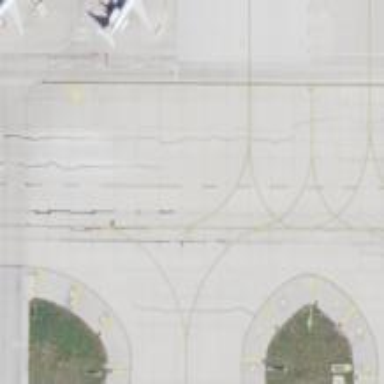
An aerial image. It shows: View of taxiway at the airport.